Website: crate-barrel
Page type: receipt
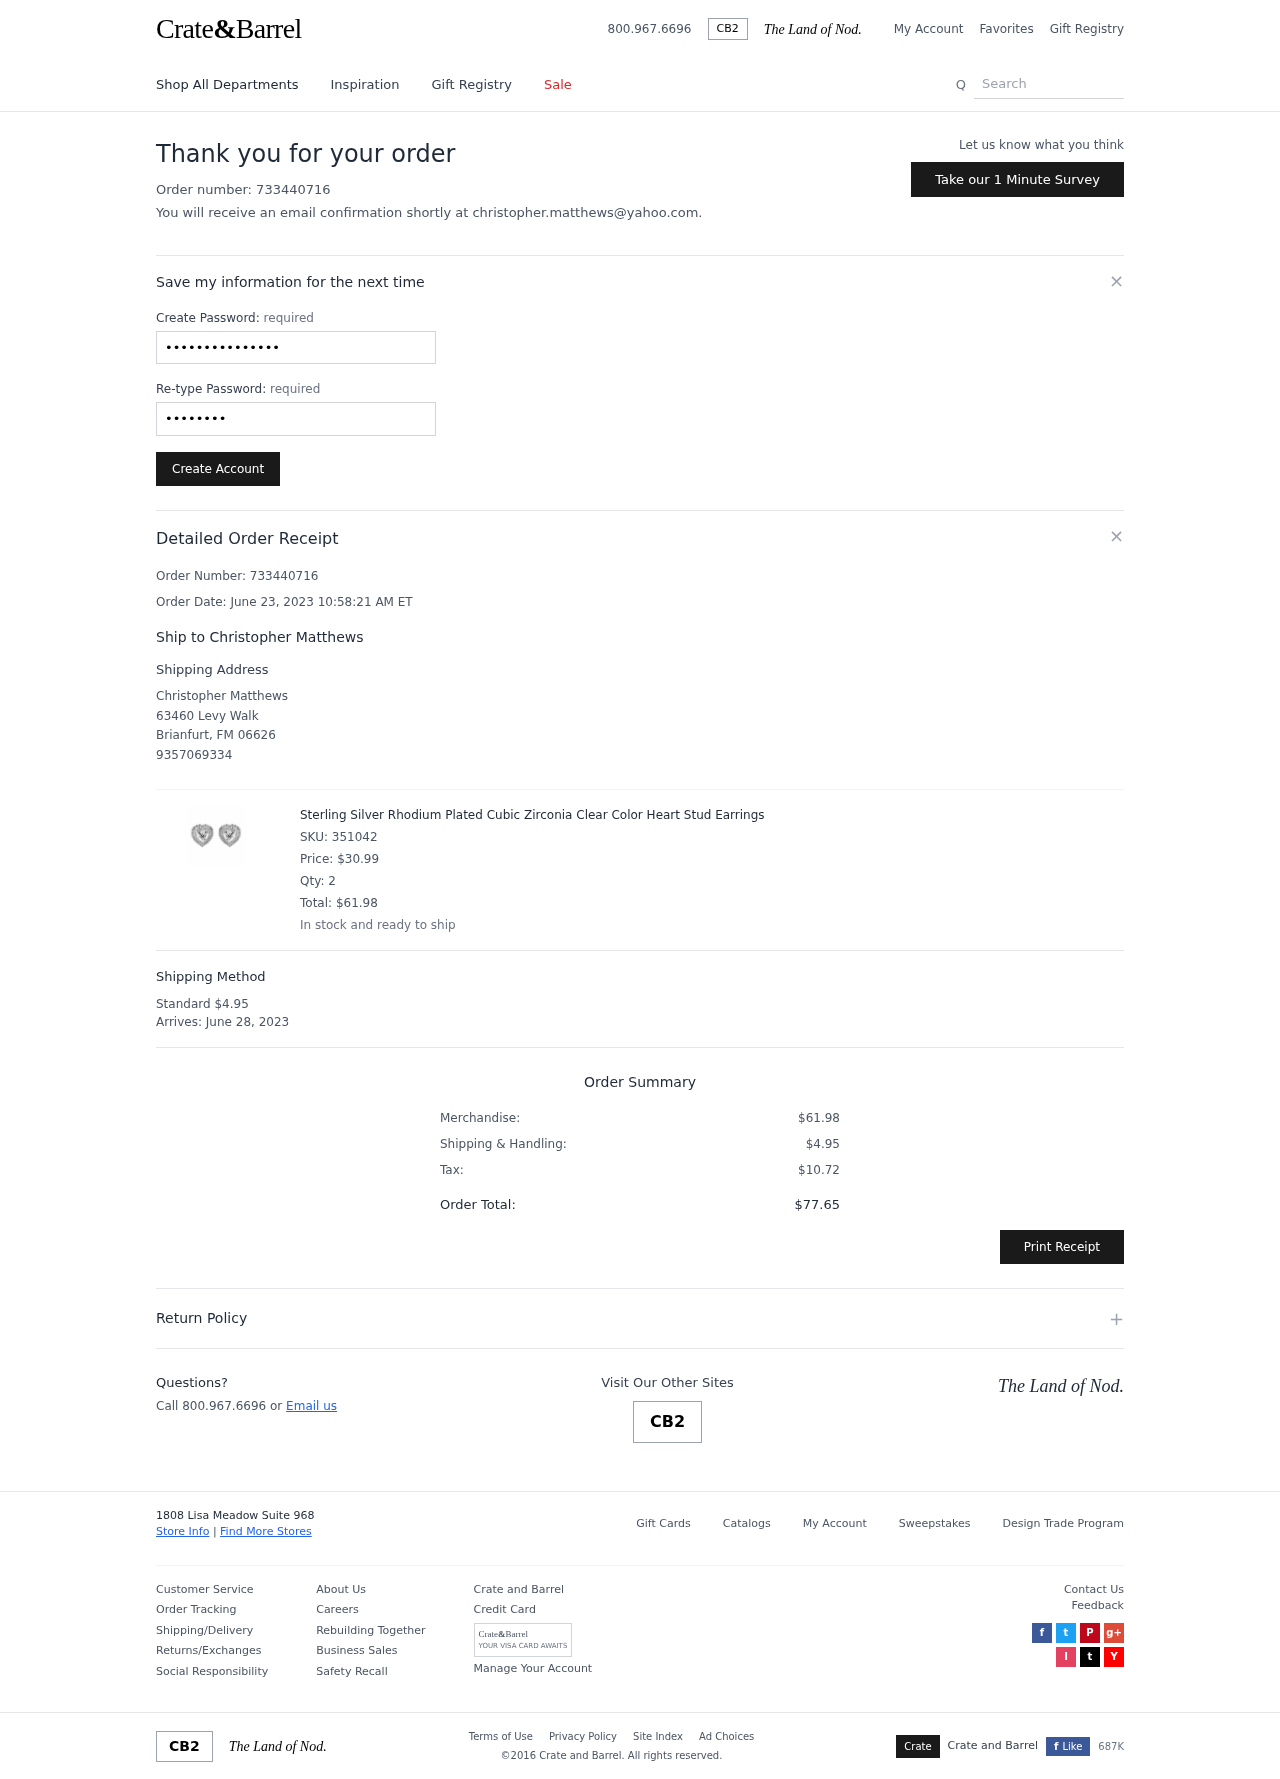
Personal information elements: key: PII_CITY
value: Brianfurt
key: PII_EMAIL
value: christopher.matthews@yahoo.com
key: PII_FULLNAME
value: Christopher Matthews
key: PII_FULLNAME
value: Ship to Christopher Matthews
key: PII_PHONE
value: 9357069334
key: PII_POSTCODE
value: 06626
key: PII_STATE_ABBR
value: FM
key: PII_STREET
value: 63460 Levy Walk
Product elements: key: PRODUCT1_NAME
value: Sterling Silver Rhodium Plated Cubic Zirconia Clear Color Heart Stud Earrings
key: PRODUCT1_PRICE
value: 30.99
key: PRODUCT1_QUANTITY
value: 2
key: PRODUCT1_SKU
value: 351042
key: PRODUCT1_TOTAL
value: $61.98
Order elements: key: ORDER_ID
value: Order Number: 733440716
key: ORDER_ID
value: Order number: 733440716
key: ORDER_DATE
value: Order Date: June 23, 2023 10:58:21 AM ET
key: ORDER_SHIPPING_COST
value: $4.95
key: ORDER_DELIVERY_DATE
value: June 28, 2023
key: ORDER_SUBTOTAL
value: $61.98
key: ORDER_TAX
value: $10.72
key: ORDER_TOTAL
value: $77.65
Search elements: key: HEADER_SEARCH
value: Search